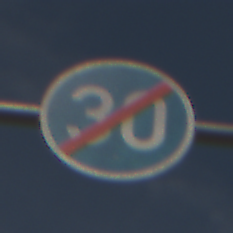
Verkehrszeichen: EndeMindestgeschwindigkeit
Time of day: Midday
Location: Outdoor (Nature)
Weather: PartlyCloudy
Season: NotSpecified
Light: Natural